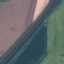
Land use / land cover: River